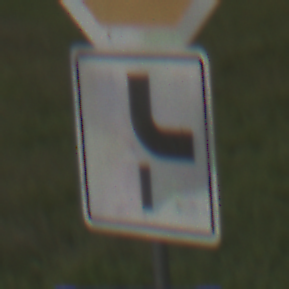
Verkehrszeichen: VerlaufVorfahrtsstrasse10
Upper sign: Stop
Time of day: MorningAfternoon
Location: Outdoor (Nature)
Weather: PartlyCloudy
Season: NotSpecified
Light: Natural